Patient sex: M
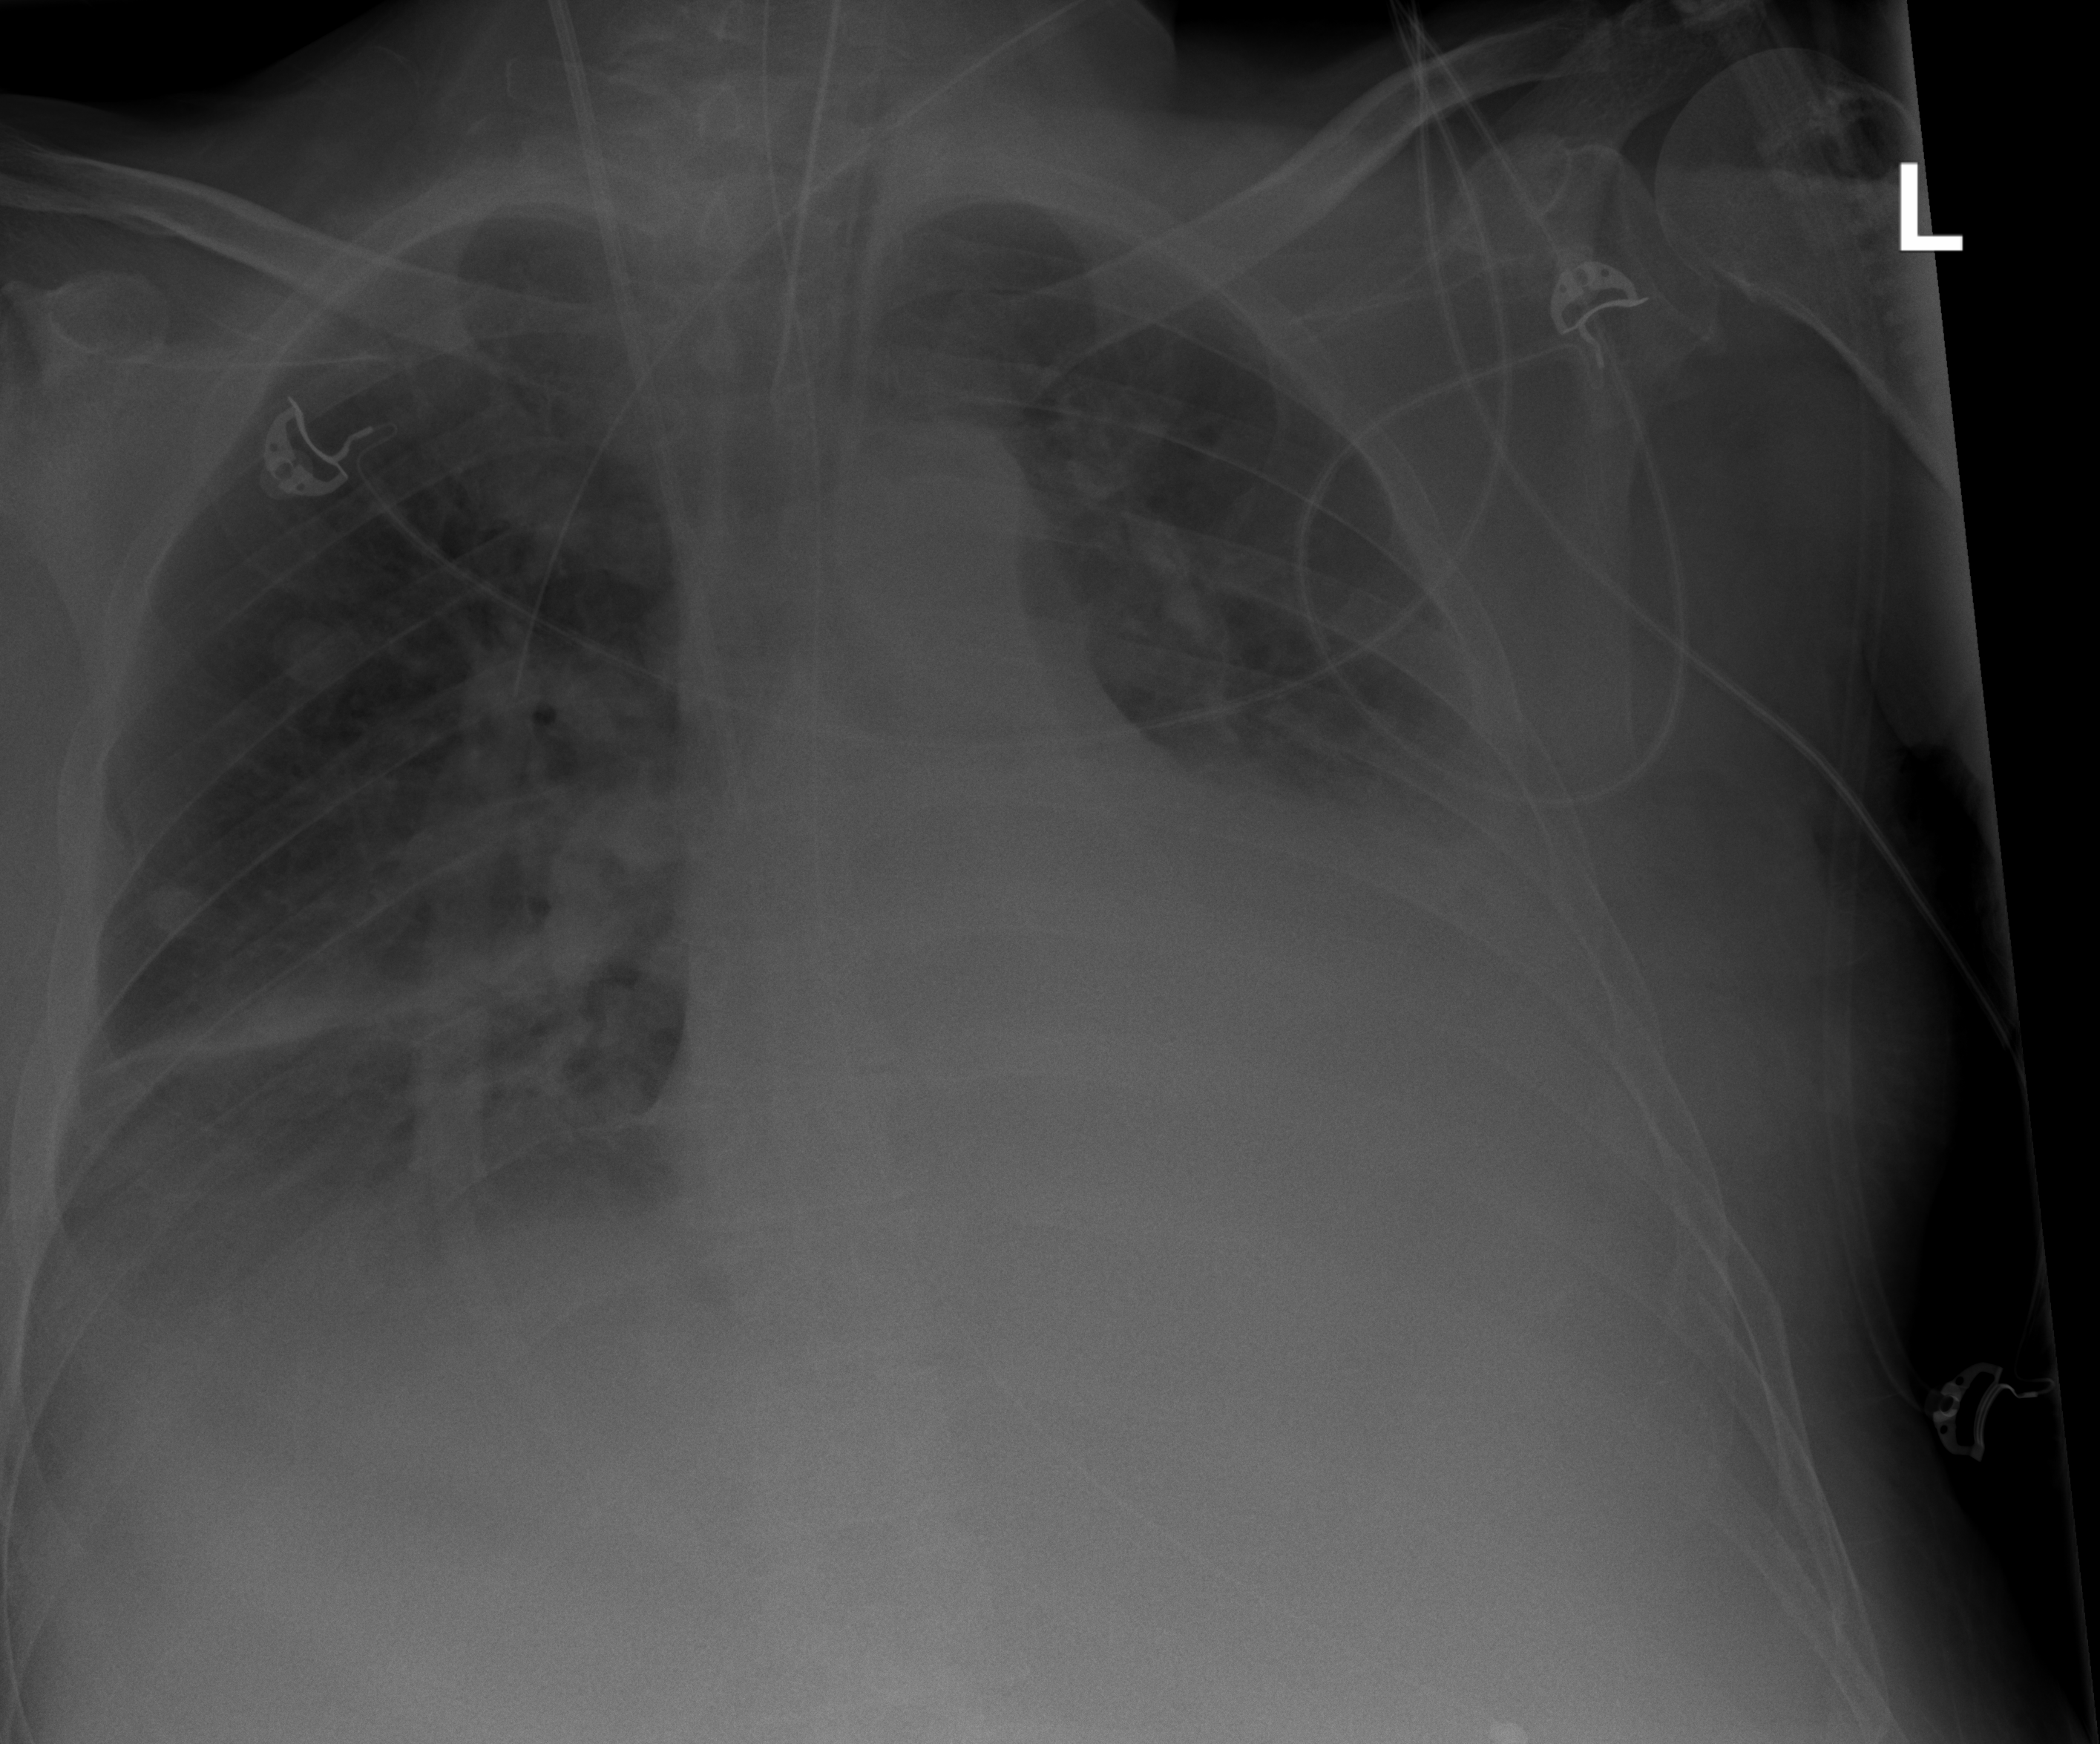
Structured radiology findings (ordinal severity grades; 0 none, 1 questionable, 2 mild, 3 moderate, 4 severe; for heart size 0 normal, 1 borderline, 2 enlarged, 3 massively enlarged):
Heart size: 3
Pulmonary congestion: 0
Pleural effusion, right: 2
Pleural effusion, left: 3
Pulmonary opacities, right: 2
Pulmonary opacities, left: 0
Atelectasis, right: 2
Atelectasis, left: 2